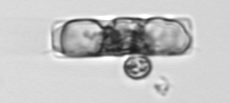
Label: Guinardia_delicatula